四年级 · 算术
爸爸要从甲城到乙城出差, 甲、乙两城相距 720 千米, 爸爸先乘汽车行了 168 千米, 剩下的路程乘火车, 火车每小时行 117 千米, 乘坐 5 小时的火车能到乙城吗?
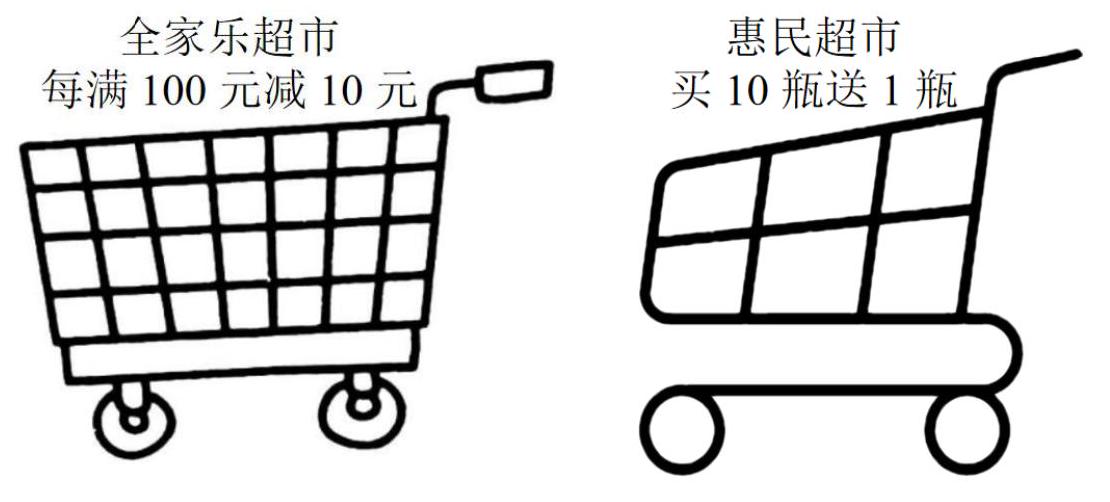
答案: $168+117 \times 5=753$ (千米) $753>720$ 答: 乘坐 5 小时的火车能到乙城。
解析: 答案:$168+117 \times 5=753$ (千米) $753>720$ 答: 乘坐 5 小时的火车能到乙城。